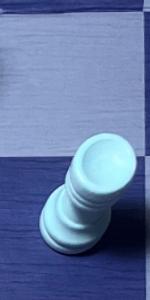
Label: Rook_White